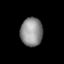
Tissue: lung
Cell type: Endothelial cells
Senescence score: 0.5549
Nuclear area (px): 619
Mean DAPI intensity: 141.787